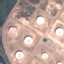
Land use / land cover: Industrial